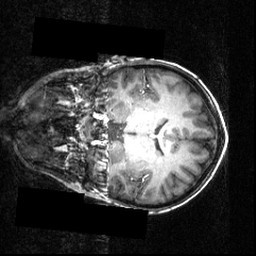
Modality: T1w
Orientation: coronal
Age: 12
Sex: male
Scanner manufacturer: siemens
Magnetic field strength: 3.951 T
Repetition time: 1.5 s
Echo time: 0.00335 s